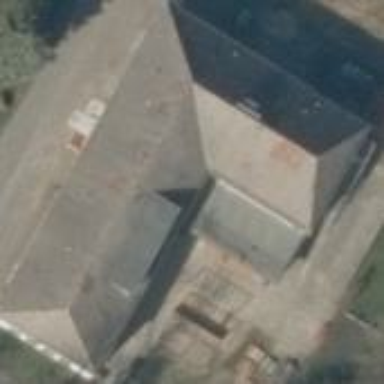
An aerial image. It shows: Kindergarten building.